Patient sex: M
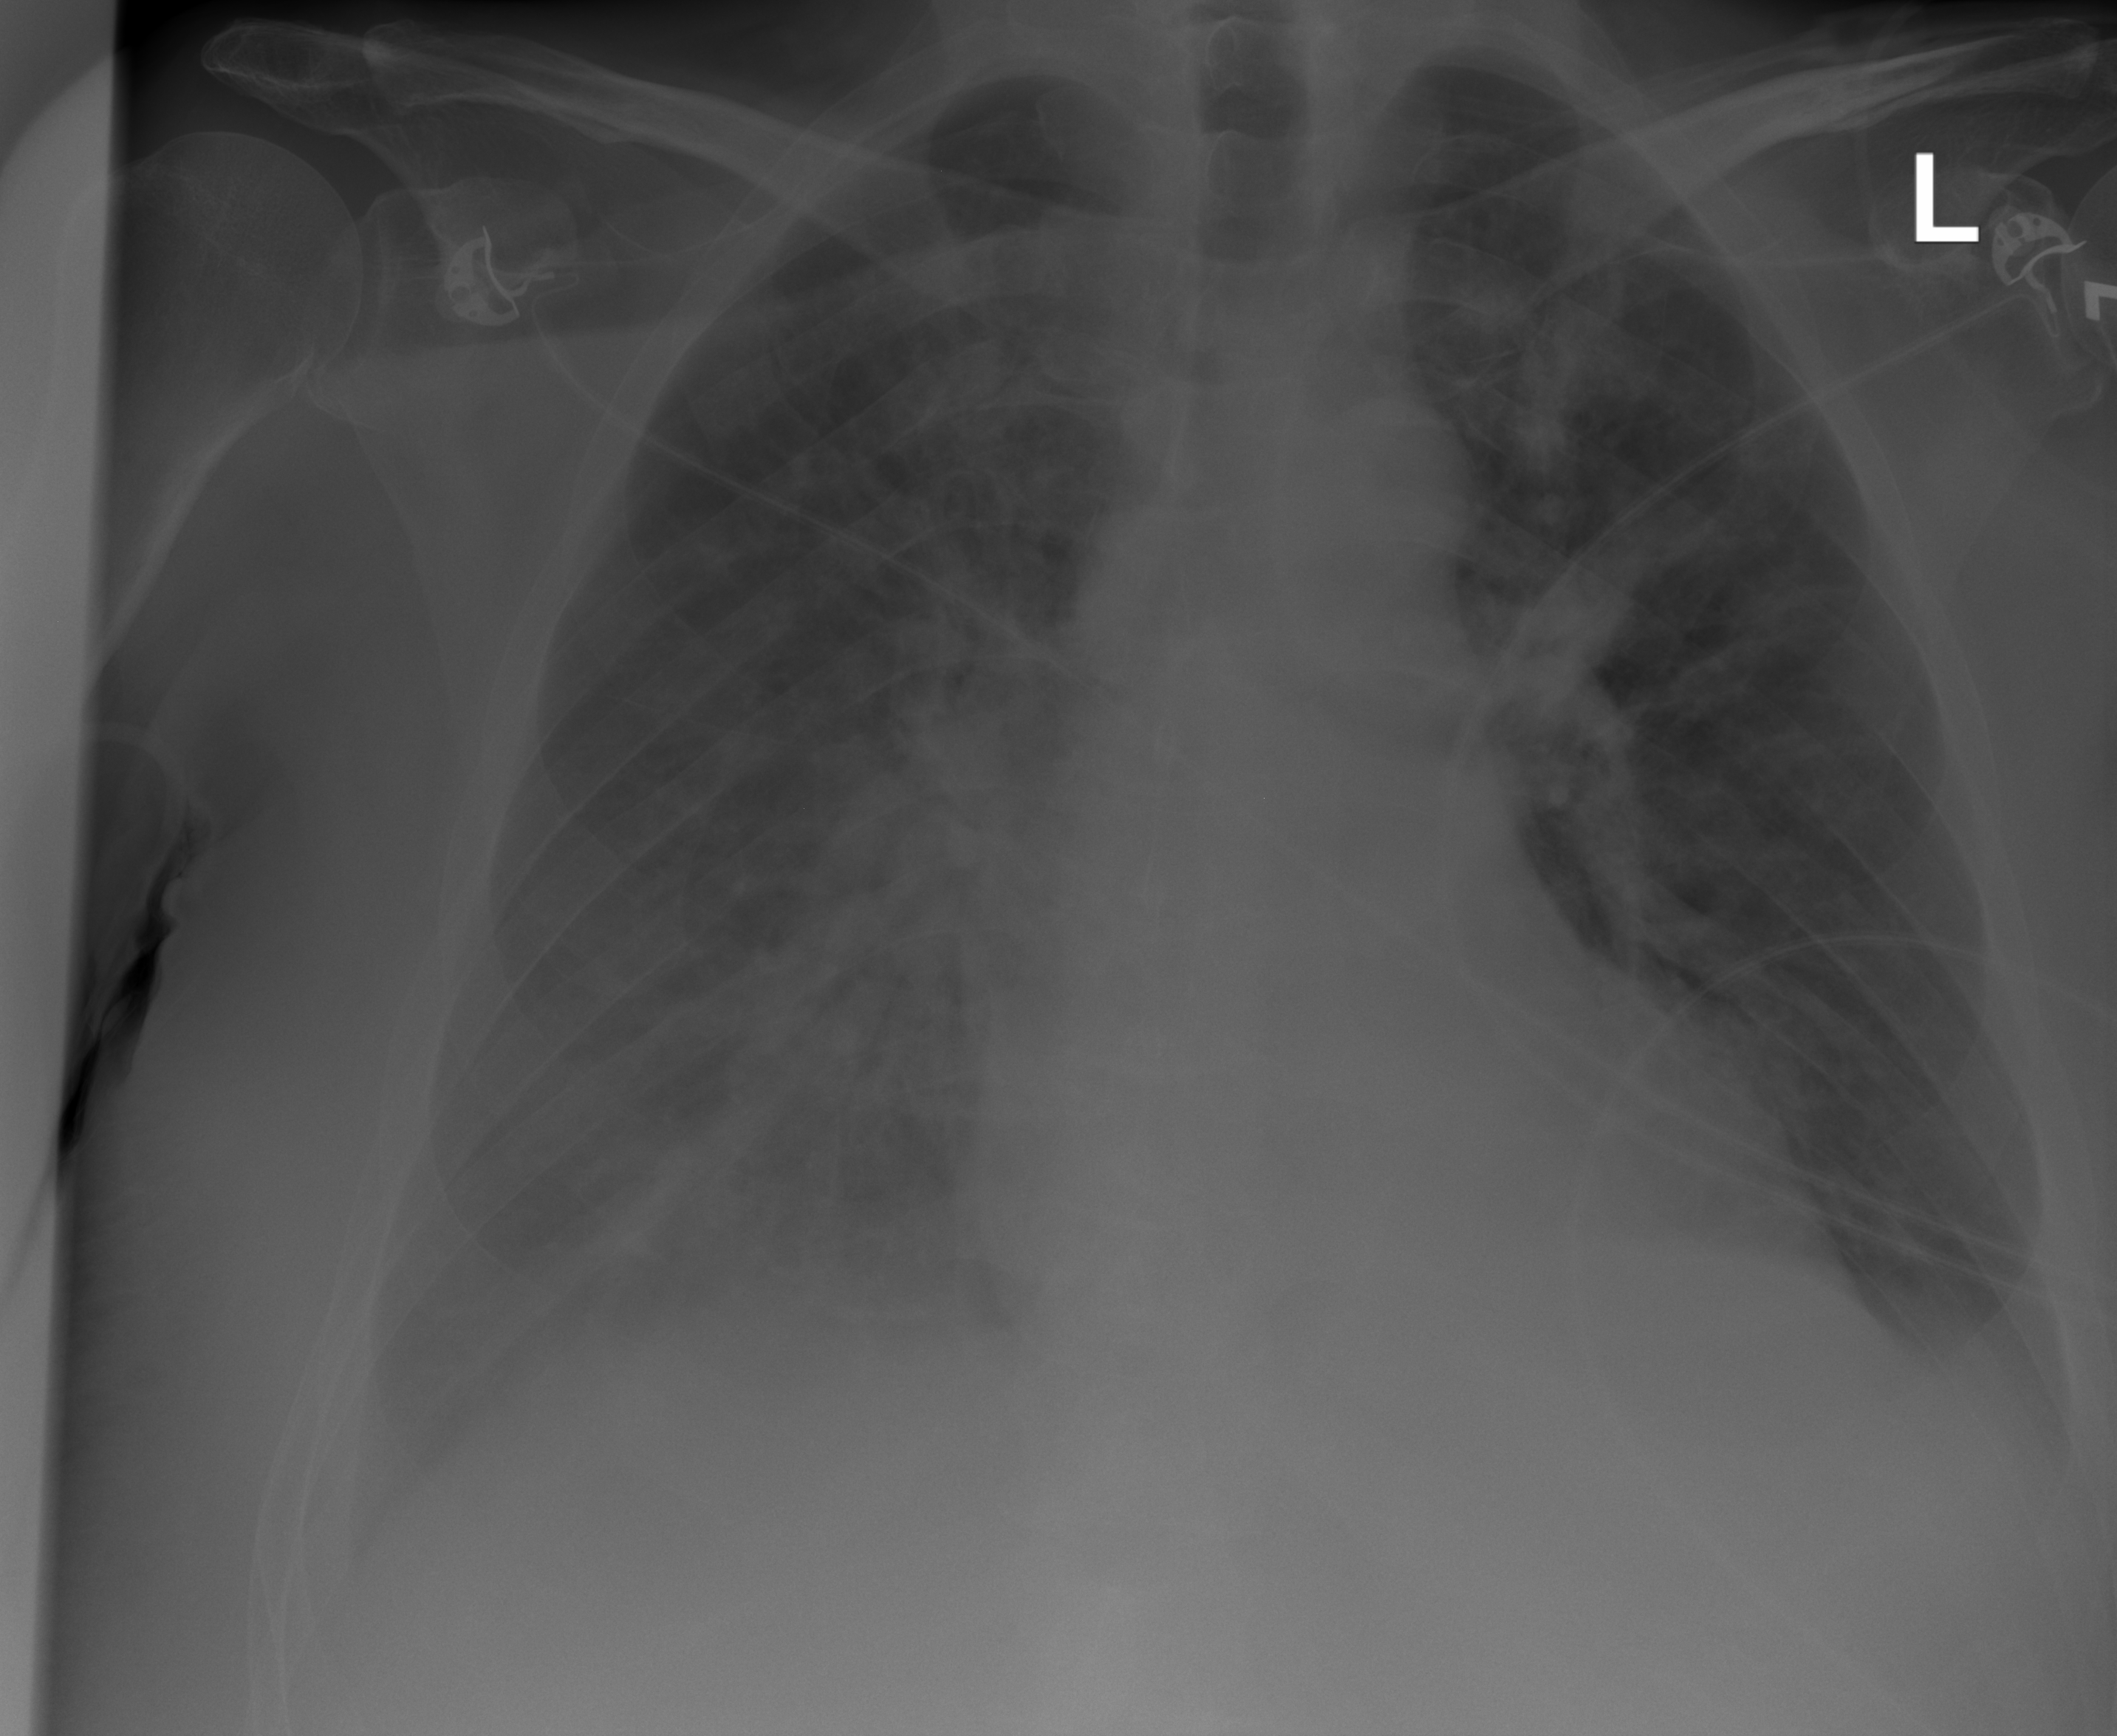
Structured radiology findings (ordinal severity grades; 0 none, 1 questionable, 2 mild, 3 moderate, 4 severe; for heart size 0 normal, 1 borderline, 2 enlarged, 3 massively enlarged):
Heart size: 0
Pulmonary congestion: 2
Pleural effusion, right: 2
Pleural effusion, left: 0
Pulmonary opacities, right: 1
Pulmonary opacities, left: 1
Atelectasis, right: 2
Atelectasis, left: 0